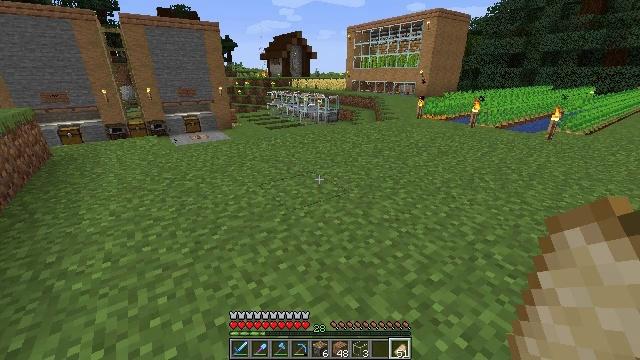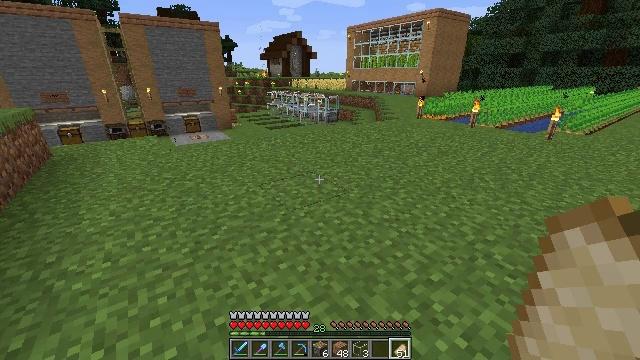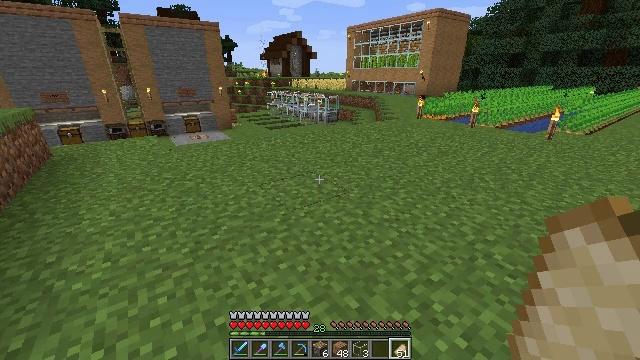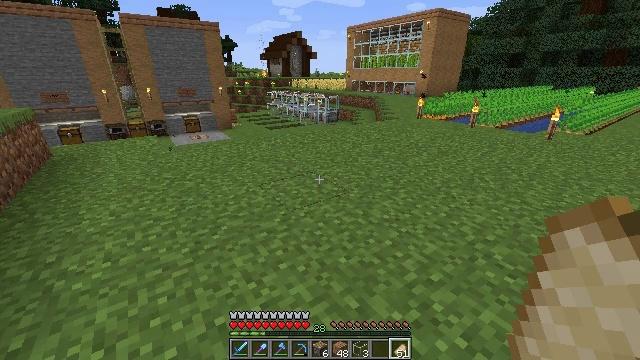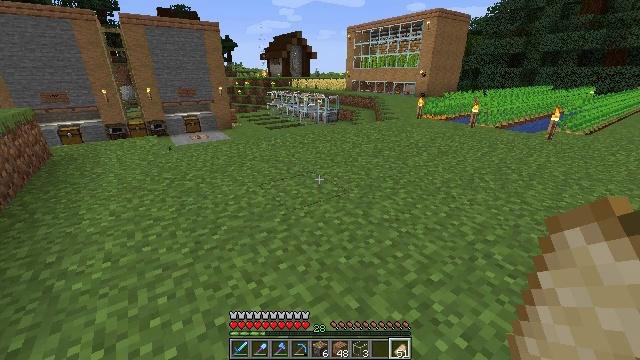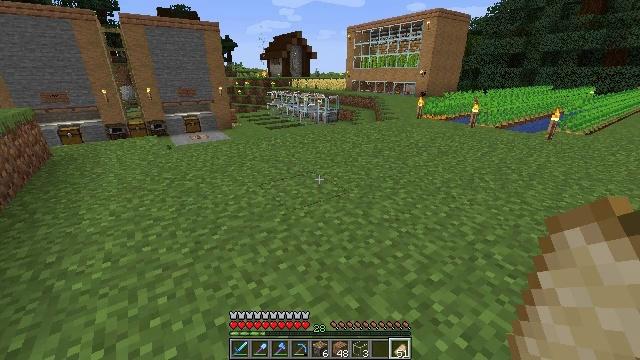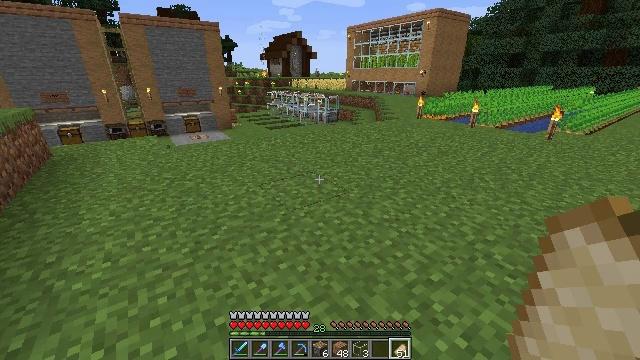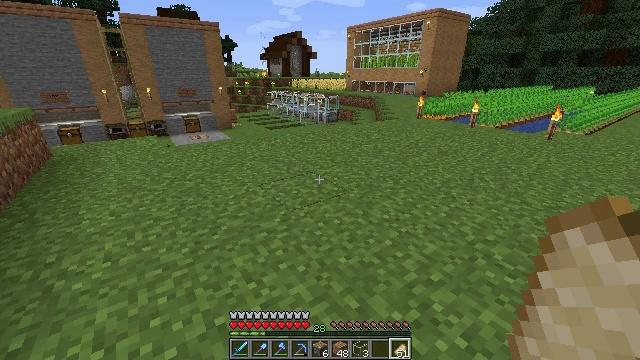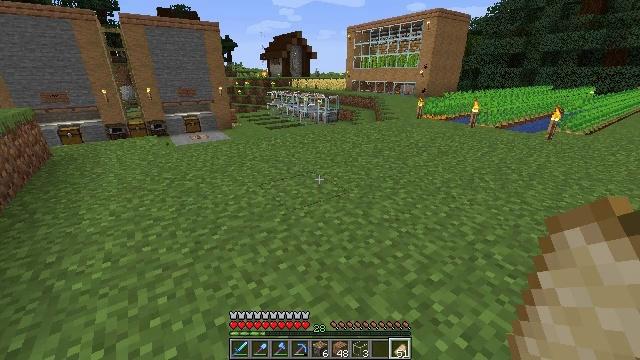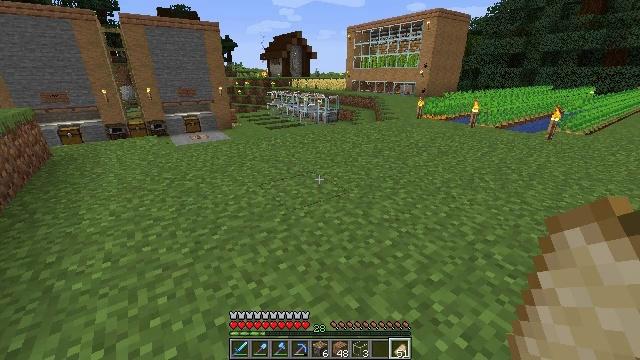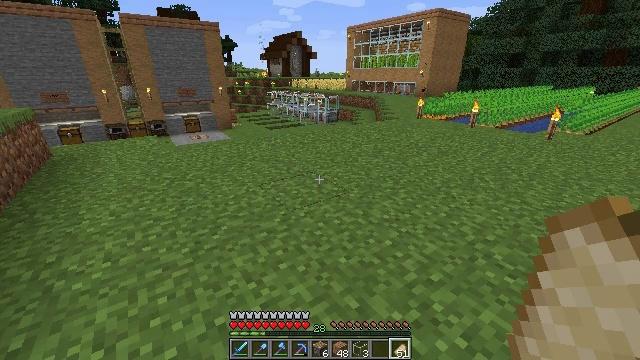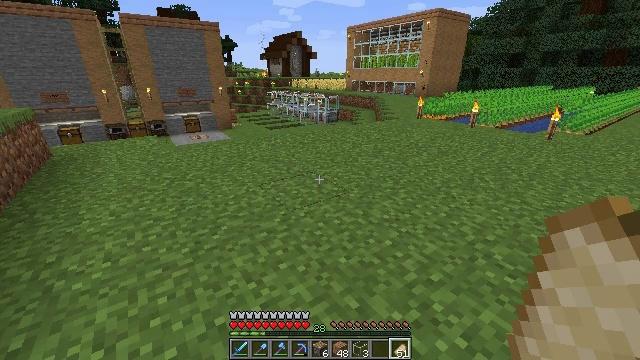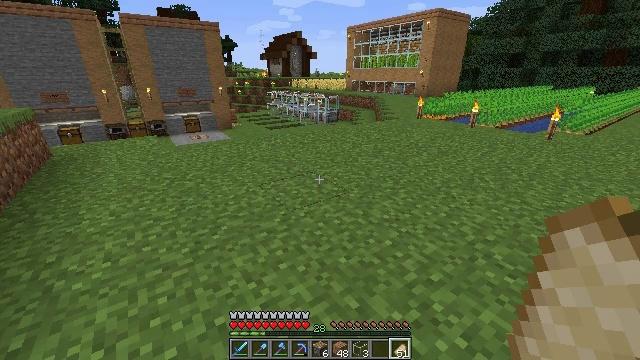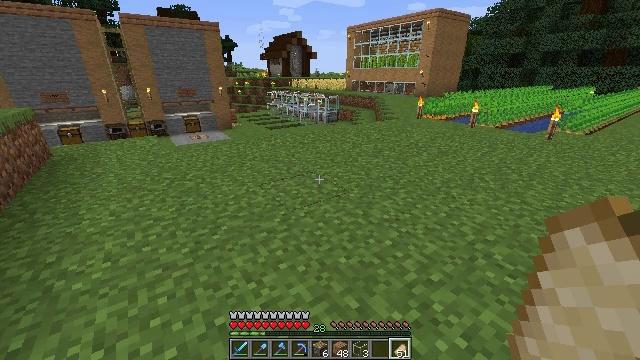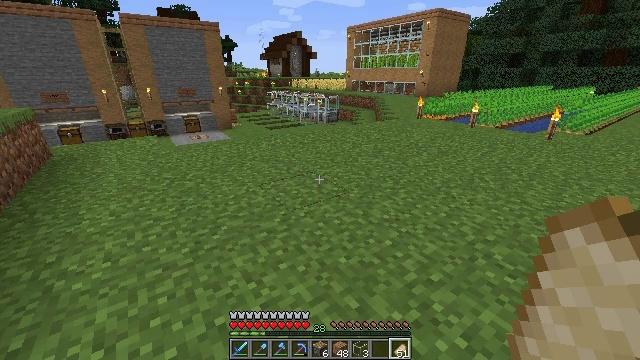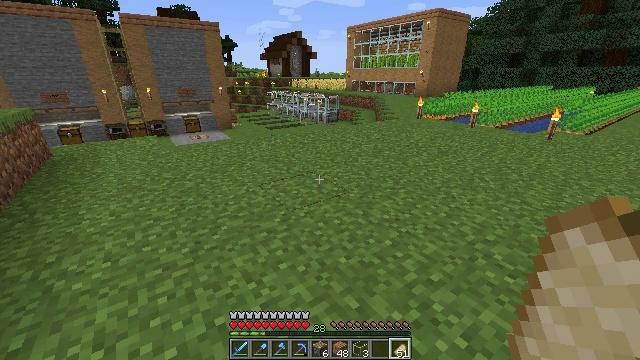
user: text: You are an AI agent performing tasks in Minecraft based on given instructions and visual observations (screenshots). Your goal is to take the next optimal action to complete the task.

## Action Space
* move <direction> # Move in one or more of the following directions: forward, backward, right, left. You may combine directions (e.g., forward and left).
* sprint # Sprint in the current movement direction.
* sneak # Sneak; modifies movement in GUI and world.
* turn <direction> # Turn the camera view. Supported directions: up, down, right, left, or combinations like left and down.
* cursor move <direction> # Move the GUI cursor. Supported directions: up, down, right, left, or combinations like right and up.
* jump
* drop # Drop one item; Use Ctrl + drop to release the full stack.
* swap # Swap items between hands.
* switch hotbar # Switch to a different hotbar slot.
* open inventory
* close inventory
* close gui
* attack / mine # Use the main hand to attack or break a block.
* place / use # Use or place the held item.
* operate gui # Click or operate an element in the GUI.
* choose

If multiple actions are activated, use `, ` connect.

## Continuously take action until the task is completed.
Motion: motion action
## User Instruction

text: Utilize a crafting table to create redstone.
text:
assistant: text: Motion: use / place
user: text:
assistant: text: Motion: use / place
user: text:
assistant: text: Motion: use / place
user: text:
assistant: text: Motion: use / place
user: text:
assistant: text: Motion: use / place
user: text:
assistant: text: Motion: no_op
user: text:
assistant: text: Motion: no_op
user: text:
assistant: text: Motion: no_op
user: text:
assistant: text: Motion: no_op
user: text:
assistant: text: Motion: no_op
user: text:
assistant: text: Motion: no_op
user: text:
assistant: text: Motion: no_op
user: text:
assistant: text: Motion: no_op
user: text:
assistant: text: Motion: no_op
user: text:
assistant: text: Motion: no_op
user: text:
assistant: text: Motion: no_op
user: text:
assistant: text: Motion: no_op
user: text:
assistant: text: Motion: no_op
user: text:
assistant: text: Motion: no_op
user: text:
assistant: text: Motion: no_op
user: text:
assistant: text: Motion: no_op
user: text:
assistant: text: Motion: no_op
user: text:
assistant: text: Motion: no_op
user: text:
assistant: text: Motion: no_op
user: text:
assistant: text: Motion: no_op
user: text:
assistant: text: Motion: no_op
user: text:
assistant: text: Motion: no_op
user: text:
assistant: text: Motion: no_op
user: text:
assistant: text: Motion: no_op
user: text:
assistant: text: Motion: no_op